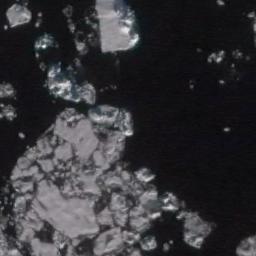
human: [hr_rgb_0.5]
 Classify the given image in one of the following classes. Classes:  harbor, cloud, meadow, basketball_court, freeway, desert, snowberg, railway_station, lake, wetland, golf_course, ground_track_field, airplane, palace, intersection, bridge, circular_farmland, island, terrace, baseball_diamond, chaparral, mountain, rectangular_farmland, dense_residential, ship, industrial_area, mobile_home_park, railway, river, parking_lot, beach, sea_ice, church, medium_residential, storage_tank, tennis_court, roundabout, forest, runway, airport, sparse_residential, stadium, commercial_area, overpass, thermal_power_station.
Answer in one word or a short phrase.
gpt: sea_ice